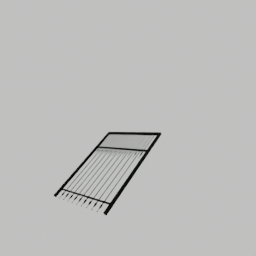
Label: architecture